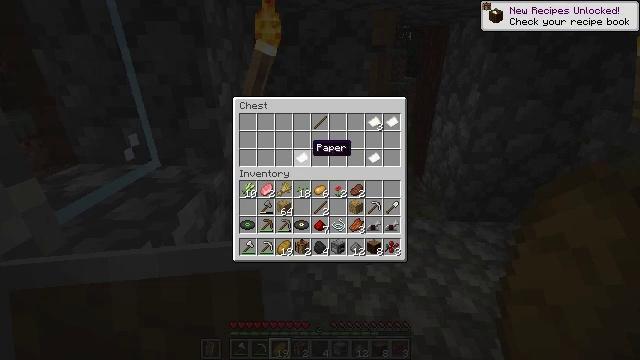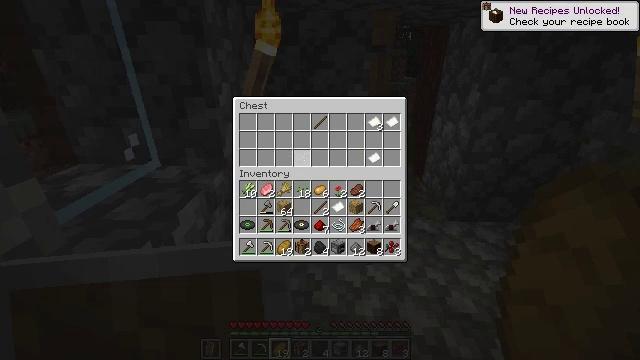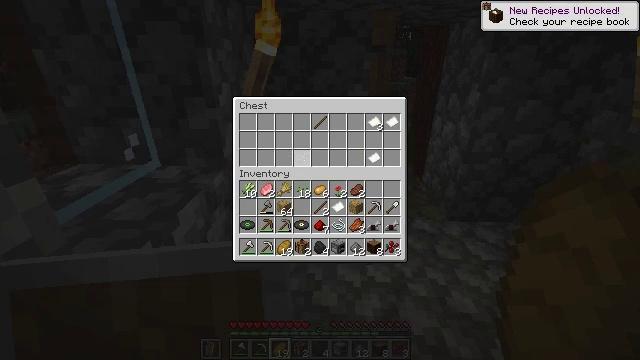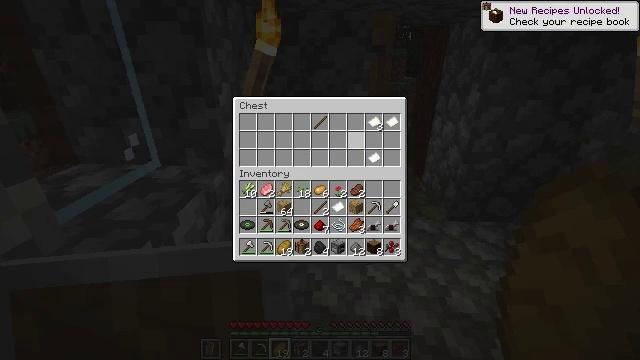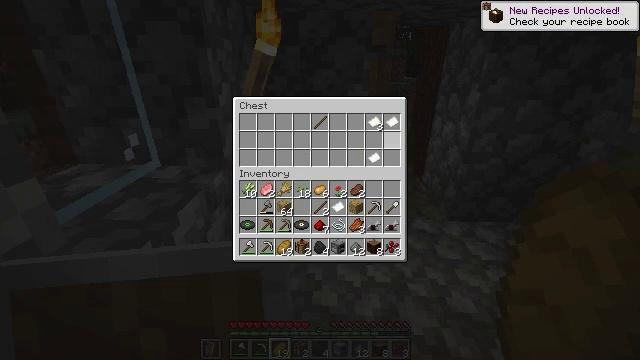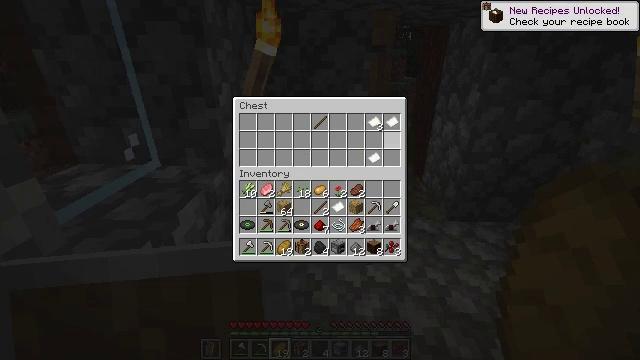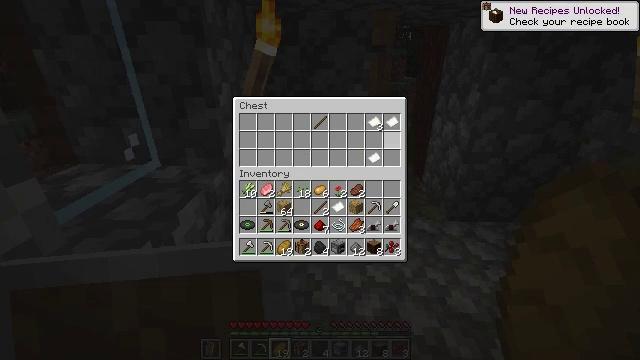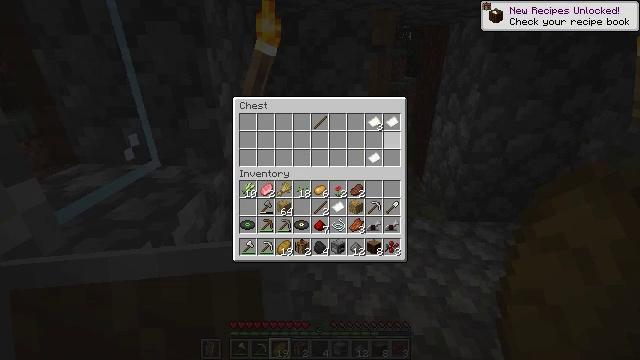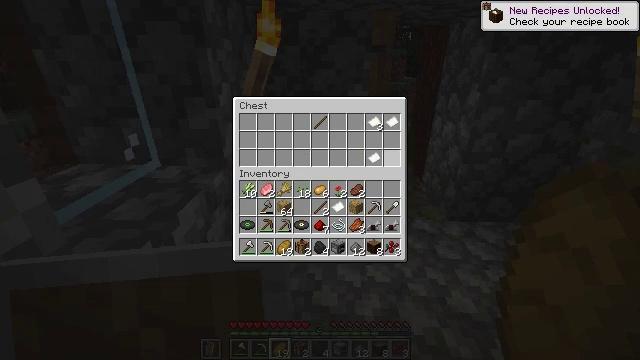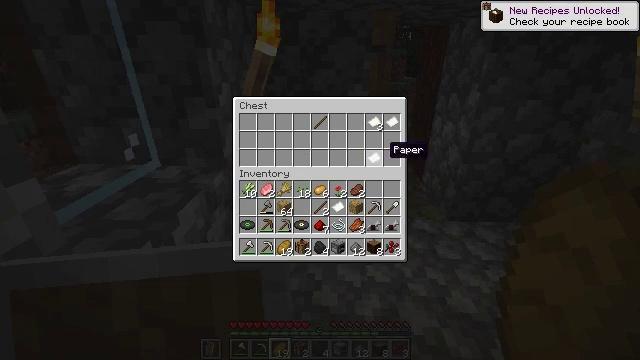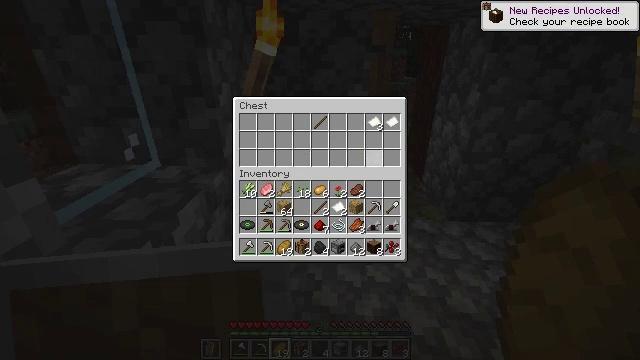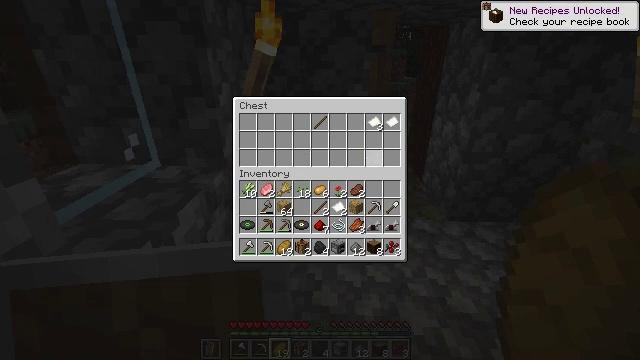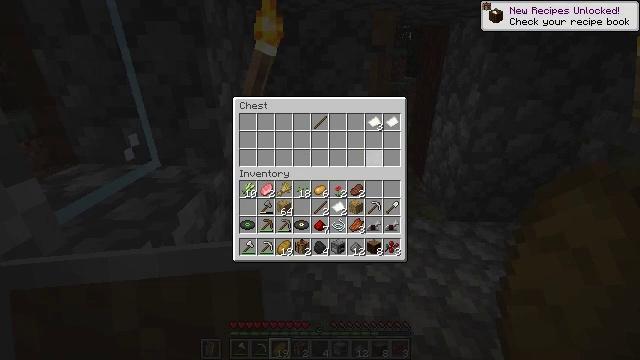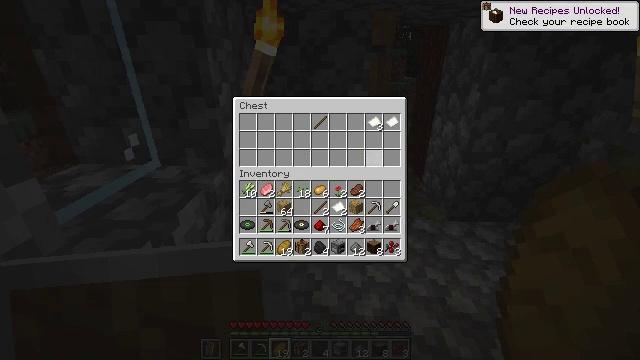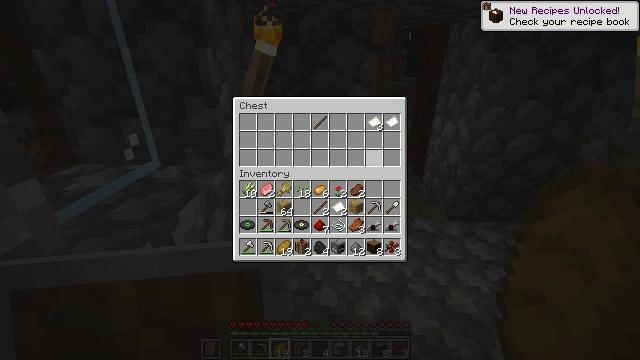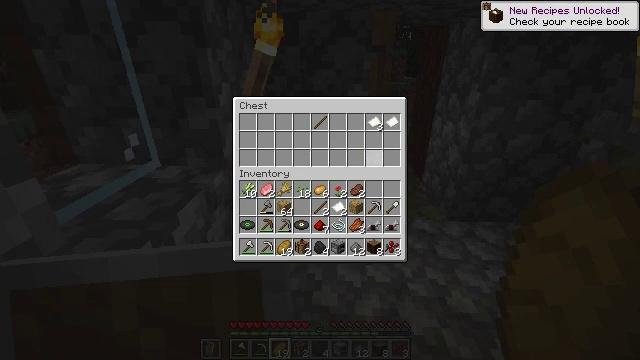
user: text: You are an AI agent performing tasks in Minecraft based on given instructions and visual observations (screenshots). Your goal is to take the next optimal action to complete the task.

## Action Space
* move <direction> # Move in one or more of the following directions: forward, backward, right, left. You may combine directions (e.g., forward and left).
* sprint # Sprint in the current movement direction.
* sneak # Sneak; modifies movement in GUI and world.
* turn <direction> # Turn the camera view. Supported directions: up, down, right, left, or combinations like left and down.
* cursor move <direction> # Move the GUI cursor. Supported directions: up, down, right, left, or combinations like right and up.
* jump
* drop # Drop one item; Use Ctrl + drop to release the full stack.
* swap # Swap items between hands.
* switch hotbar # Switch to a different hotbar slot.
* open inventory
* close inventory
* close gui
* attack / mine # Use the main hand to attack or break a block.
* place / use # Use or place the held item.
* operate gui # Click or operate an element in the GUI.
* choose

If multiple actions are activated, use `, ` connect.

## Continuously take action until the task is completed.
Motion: motion action
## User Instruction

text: Take down the purple bed.
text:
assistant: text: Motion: sneak, operate gui
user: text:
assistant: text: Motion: sneak, operate gui
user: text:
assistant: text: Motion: sneak, cursor move right and up, operate gui
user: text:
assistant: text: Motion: sneak, cursor move right and up
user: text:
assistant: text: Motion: sneak
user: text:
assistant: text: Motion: sneak
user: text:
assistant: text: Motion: sneak, cursor move down
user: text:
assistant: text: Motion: sneak, cursor move down
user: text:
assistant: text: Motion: sneak
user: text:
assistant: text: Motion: sneak, operate gui
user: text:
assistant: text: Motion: sneak, operate gui
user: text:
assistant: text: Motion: sneak, operate gui
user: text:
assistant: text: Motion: sneak
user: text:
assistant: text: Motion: sneak
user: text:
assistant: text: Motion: sneak, operate gui
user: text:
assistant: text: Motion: sneak, operate gui
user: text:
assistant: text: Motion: sneak, cursor move up
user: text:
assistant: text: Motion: sneak, cursor move up
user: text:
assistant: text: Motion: sneak
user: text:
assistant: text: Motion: sneak, operate gui
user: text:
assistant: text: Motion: sneak, operate gui
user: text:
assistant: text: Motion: sneak, operate gui
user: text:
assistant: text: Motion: sneak
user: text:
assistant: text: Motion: sneak, operate gui
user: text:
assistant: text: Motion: sneak, operate gui
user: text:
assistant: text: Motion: sneak, operate gui
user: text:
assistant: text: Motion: sneak, operate gui
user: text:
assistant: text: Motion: sneak
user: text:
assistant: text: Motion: sneak, cursor move left
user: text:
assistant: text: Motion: sneak, cursor move left